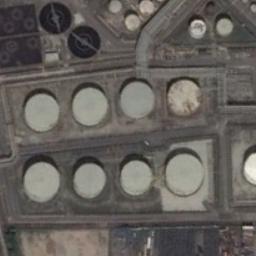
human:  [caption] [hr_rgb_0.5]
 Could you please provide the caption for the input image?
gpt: There are several neatly arranged large oil storage tanks in the factory, And there are large lawns in the factory .

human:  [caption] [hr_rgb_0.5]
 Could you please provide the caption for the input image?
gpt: There are many roads beside the storage tanks .

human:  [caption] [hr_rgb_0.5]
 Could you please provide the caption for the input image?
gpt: There are some white and black storage tanks on the bare land .

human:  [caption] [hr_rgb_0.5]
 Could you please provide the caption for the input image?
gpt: There are about ten storage tanks here .

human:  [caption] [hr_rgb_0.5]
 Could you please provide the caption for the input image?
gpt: There are some storage tanks arranged neatly .